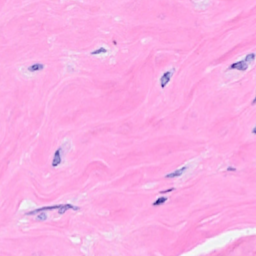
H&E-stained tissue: Breast